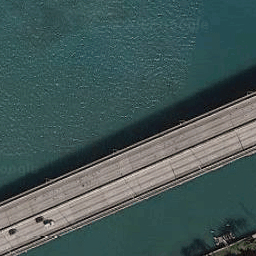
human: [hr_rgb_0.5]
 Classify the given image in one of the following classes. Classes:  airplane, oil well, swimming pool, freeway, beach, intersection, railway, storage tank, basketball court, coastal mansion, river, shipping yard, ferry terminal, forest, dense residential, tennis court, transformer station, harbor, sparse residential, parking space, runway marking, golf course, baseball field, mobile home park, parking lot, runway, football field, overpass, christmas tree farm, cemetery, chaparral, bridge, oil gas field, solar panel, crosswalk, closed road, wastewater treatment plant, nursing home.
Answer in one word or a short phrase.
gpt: bridge